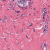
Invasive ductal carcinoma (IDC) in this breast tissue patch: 0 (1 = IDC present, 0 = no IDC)